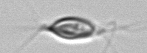
Label: Chrysochromulina